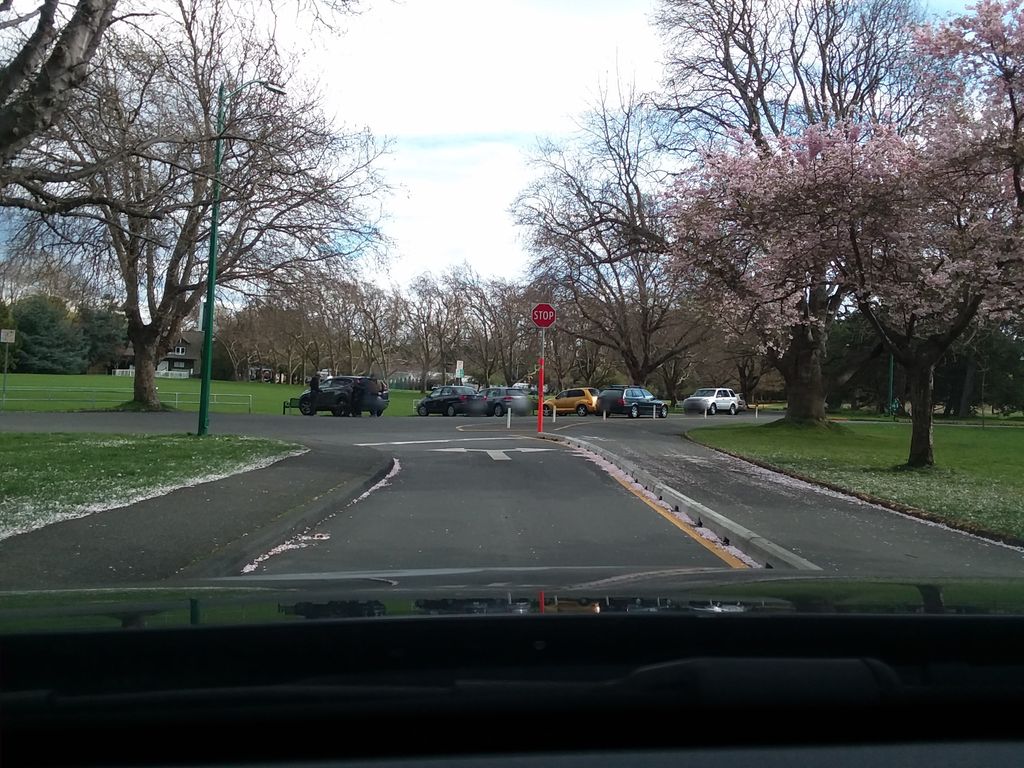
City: victoria